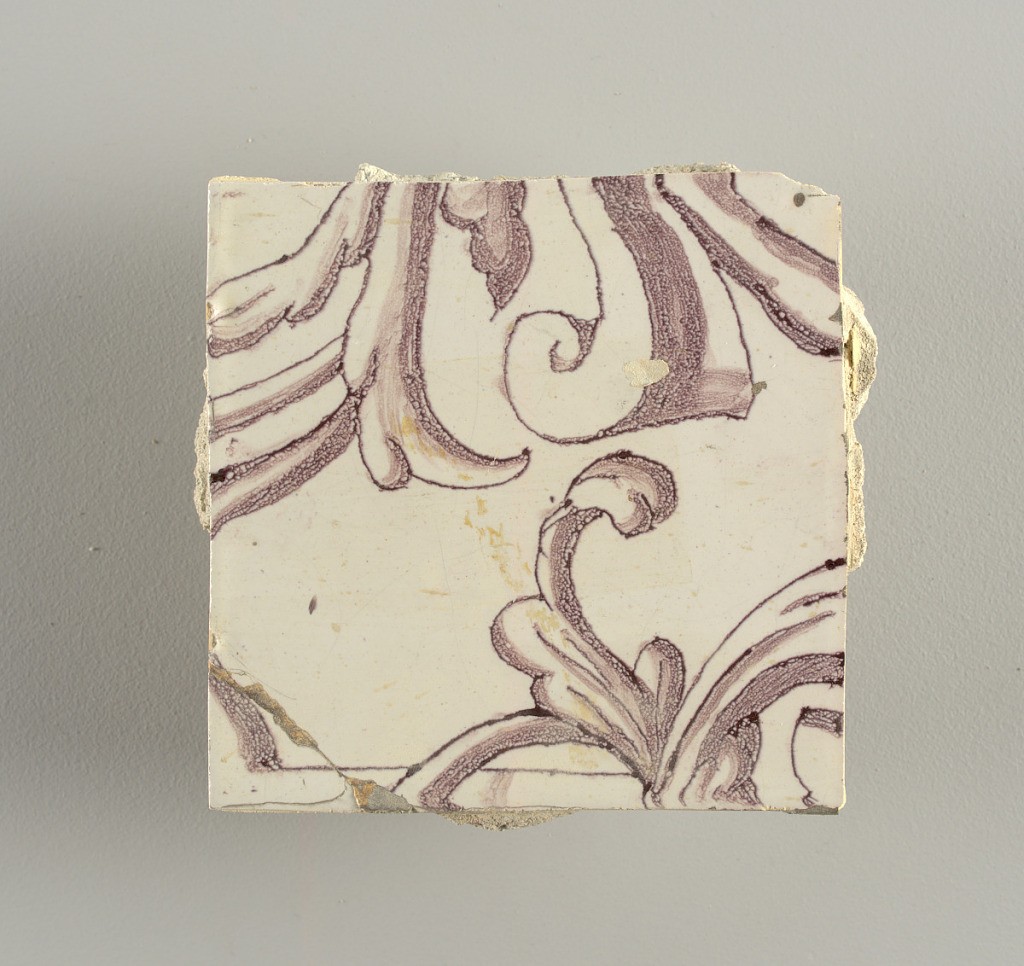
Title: Tile wall facing
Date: ca. 1725
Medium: Tin-glazed earthenware, underglaze
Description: Horizontal rectangle.  Thirty tiles wide and twenty-three tiles high with opening for fireplace eleven tiles wide and ten high.  Foliage arabesques disposed about three vertical axes from which are emphazised by urns at center and right, and at left by the figure of a standing woman carrying an infant on her arm and accompanied by two children.